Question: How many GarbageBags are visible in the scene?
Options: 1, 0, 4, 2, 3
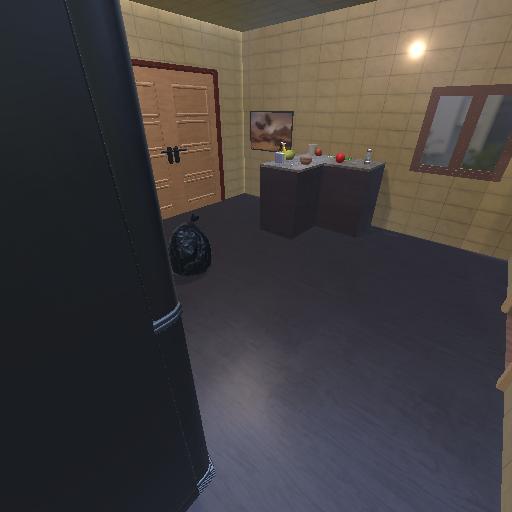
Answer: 1